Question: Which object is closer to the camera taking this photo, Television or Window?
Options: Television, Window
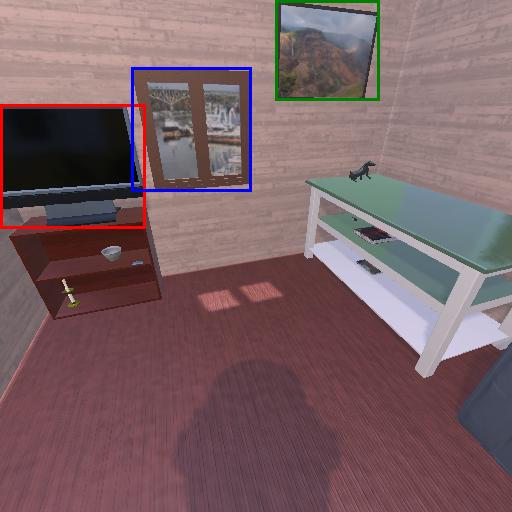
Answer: Television